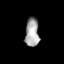
Tissue: lung
Cell type: T cells
Senescence score: 0.08763
Nuclear area (px): 389
Mean DAPI intensity: 166.039